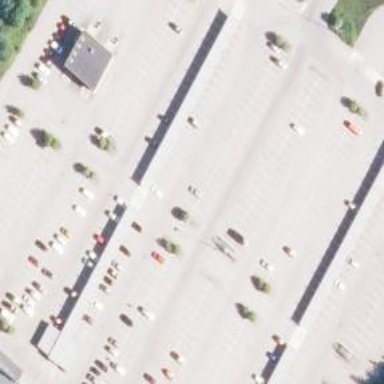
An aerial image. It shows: Trolley bay.